Fundus camera: zeiss
Shooting center: fovea
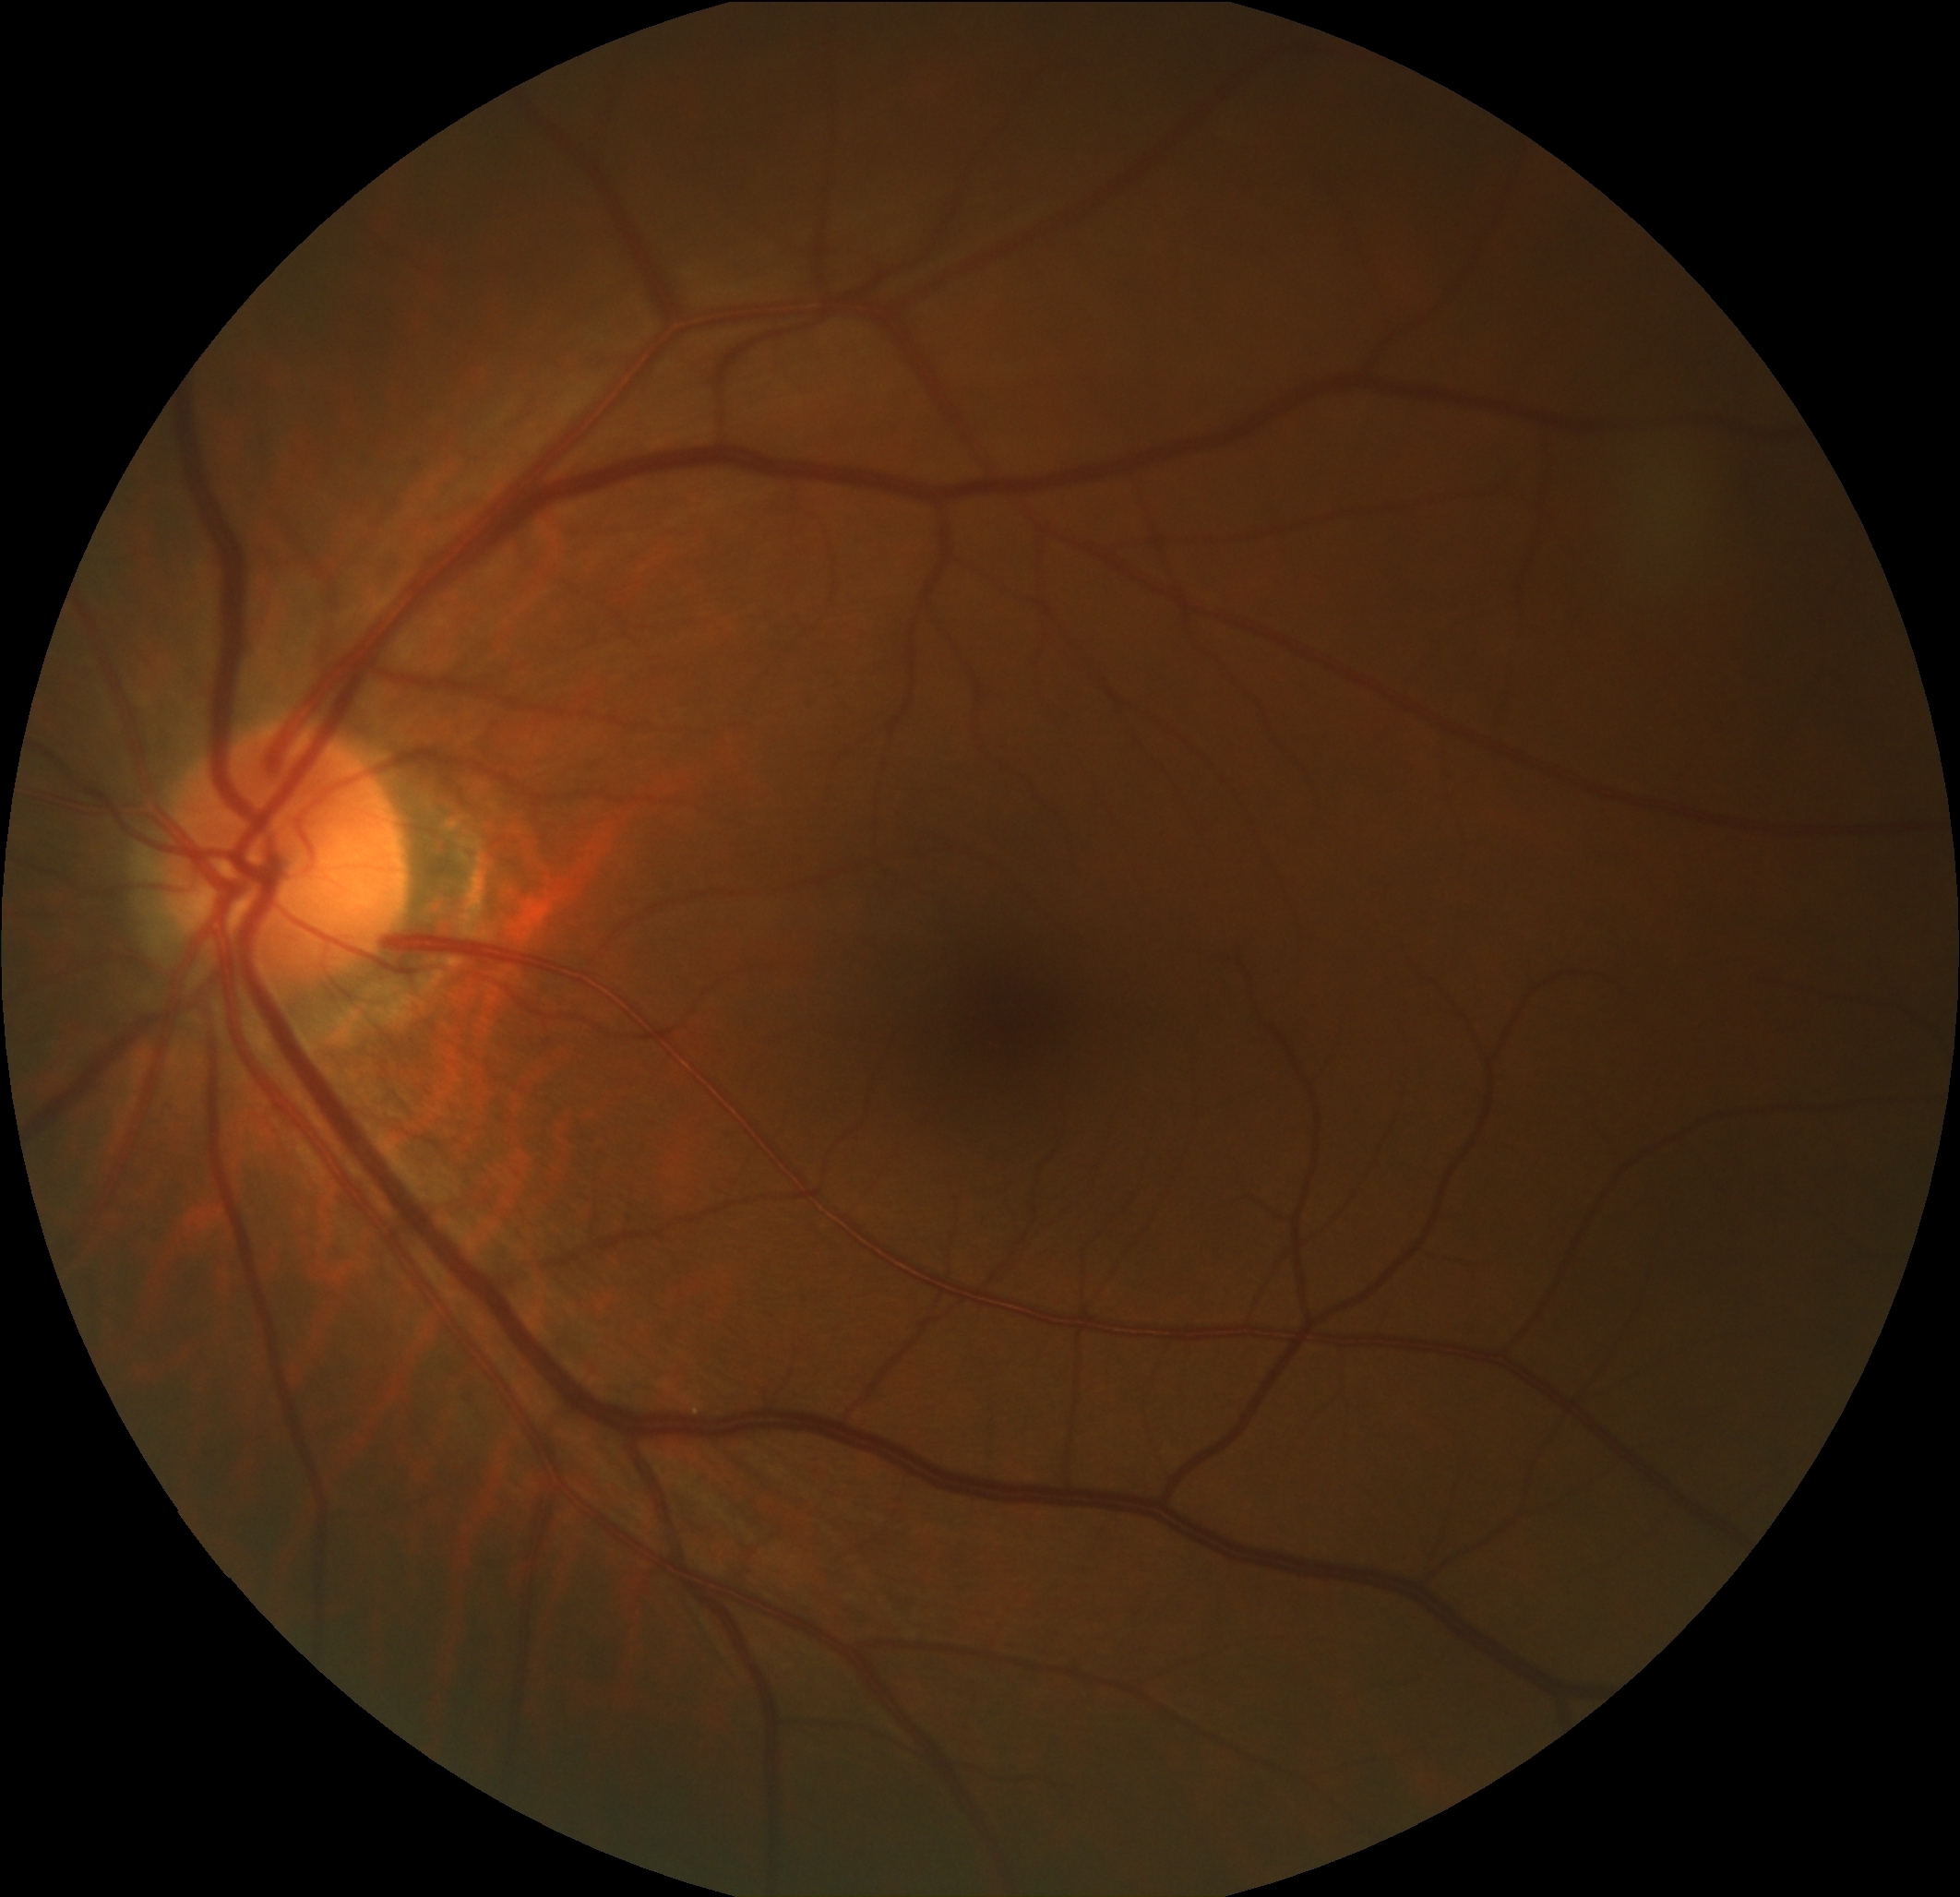
Pathologic myopia: no
Patchy retinal atrophy: present
Retinal detachment: absent